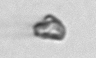
Label: detritus_transparent